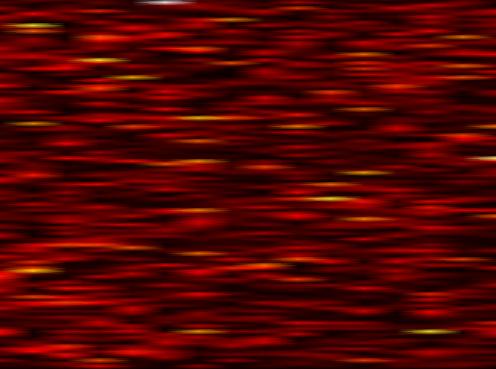
Label: OFDM